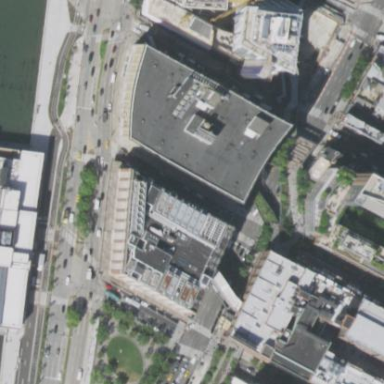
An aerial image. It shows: Office building with flat concrete roof.